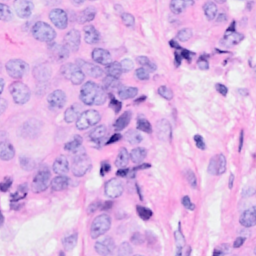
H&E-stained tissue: Breast